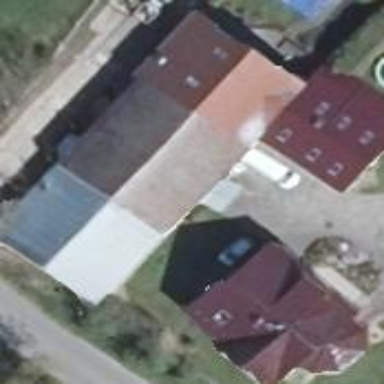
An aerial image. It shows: Building with gabled roof. The roof orientation is across.